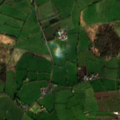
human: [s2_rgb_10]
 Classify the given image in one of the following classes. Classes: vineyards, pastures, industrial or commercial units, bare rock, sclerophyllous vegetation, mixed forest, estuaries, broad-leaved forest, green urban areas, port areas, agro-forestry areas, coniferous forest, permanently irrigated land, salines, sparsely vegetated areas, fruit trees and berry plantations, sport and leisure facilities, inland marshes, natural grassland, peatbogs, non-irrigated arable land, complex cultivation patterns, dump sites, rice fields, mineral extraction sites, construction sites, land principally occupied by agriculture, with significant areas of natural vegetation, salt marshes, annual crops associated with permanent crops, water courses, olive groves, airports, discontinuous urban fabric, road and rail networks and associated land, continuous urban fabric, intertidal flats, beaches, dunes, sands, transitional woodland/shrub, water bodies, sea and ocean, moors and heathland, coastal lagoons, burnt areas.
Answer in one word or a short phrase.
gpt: pastures